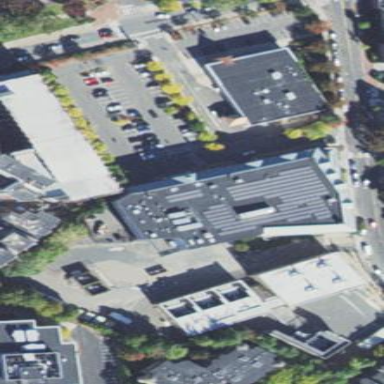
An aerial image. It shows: Retail building housing supermarket.